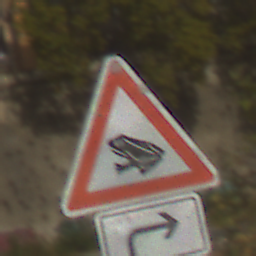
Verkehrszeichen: AmphibienwanderungRechts
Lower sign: RichtungsangabeDurchPfeile5
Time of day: MorningAfternoon
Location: Outdoor (Suburban)
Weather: PartlyCloudy
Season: NotSpecified
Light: Natural